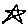
Label: star